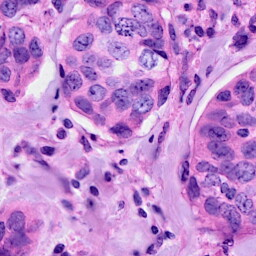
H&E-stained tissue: Breast